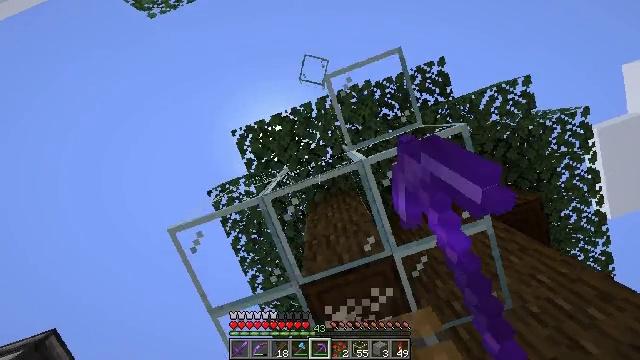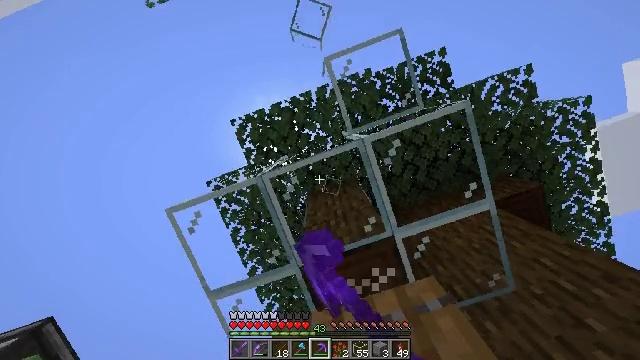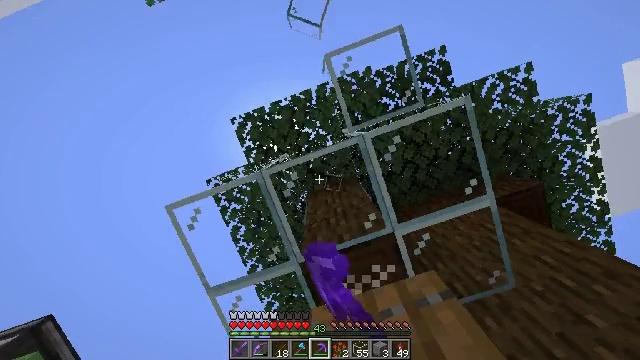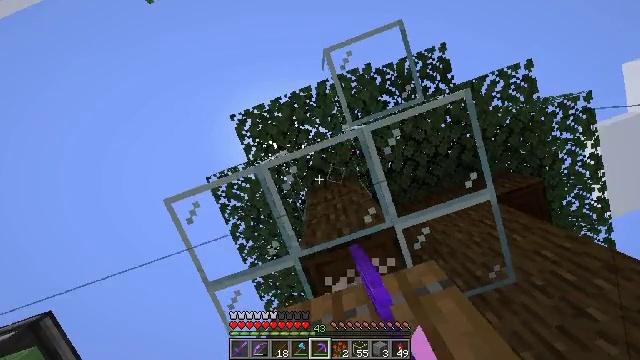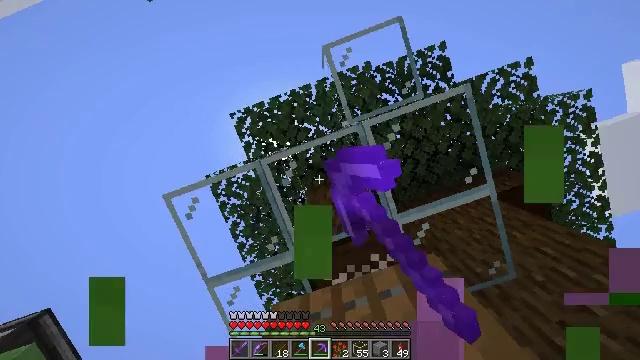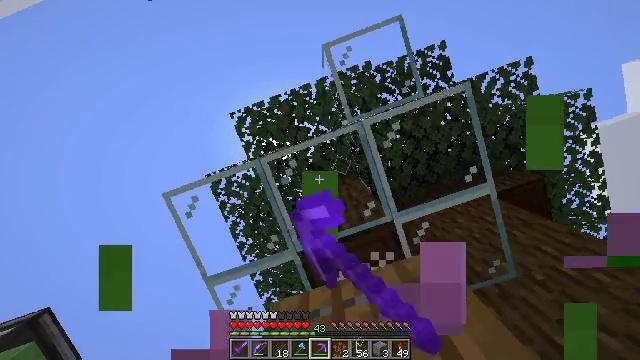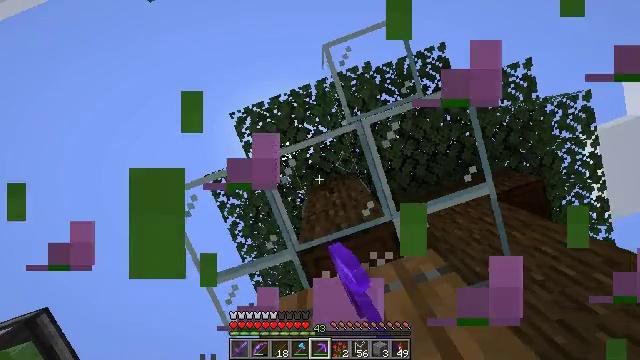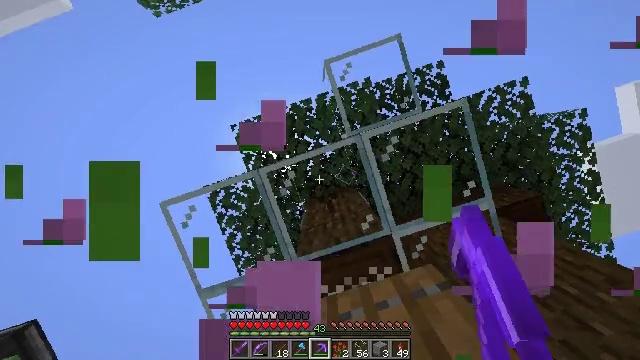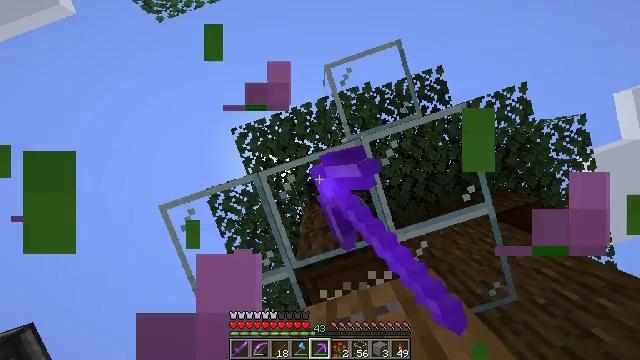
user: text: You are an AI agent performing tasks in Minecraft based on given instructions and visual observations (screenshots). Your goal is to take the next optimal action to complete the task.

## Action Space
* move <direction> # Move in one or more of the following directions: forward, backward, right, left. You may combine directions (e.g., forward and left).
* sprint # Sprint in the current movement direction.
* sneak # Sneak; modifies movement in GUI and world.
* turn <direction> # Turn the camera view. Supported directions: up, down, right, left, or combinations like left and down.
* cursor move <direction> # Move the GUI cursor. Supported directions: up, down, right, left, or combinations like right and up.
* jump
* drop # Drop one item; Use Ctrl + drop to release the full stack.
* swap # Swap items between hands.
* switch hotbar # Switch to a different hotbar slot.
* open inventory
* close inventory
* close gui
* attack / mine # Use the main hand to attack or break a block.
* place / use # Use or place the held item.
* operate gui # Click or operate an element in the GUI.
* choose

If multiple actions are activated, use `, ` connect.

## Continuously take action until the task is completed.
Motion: motion action
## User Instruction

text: Break the lilac plant.
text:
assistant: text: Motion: attack / mine
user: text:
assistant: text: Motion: attack / mine
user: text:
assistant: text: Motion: attack / mine
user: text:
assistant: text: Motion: attack / mine
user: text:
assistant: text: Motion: attack / mine
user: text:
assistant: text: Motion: attack / mine
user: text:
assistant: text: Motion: turn up, attack / mine
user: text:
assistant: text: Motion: attack / mine
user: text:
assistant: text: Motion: attack / mine